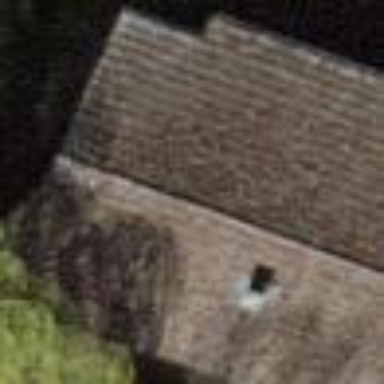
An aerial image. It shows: Simple house.